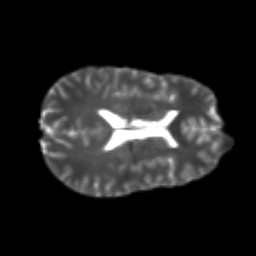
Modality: T2w
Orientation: axial
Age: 24
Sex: male
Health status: healthy
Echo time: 0.074 s